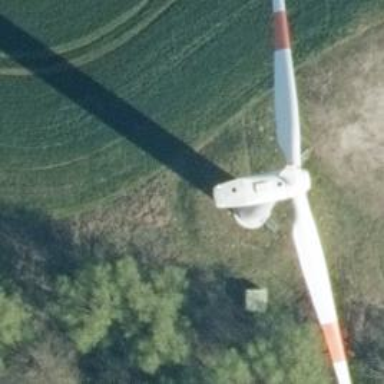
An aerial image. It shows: Wind generator powered by wind. The generator type is horizontal axis and it uses wind turbines.